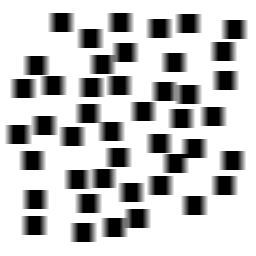
Squares: 44
Triangles: 0
Stars: 0
Total shapes: 44